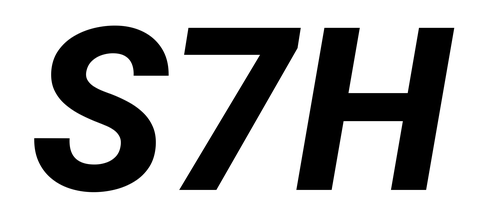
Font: Roboto-Italic_ExtraBold_Italic